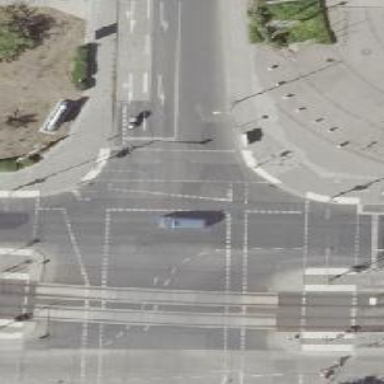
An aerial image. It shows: Footway with traffic signals at crossing.